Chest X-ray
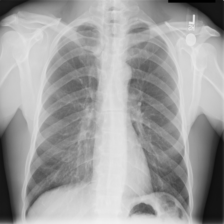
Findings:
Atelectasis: negative
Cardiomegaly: negative
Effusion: negative
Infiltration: negative
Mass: negative
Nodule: negative
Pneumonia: negative
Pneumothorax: negative
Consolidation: negative
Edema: negative
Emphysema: negative
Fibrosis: negative
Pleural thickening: negative
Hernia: negative